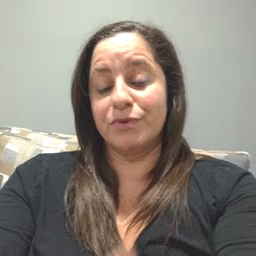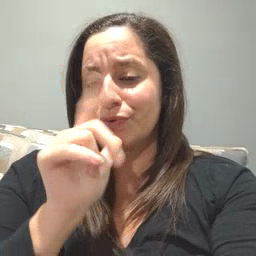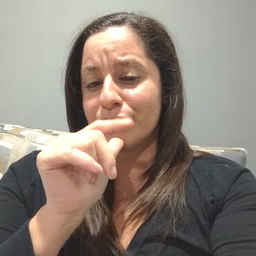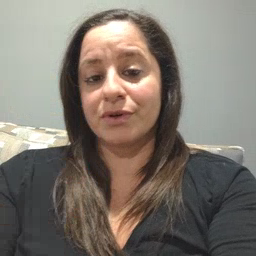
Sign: who